Interaction volume radius: 10 \u00c5
Interaction volume height: 20 \u00c5
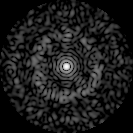
Disorder parameter: 0.8324